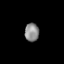
Tissue: lung
Cell type: Others
Senescence score: 0.215
Nuclear area (px): 255
Mean DAPI intensity: 138.533